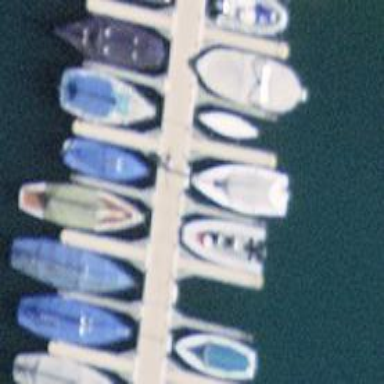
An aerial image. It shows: Man-made pier.